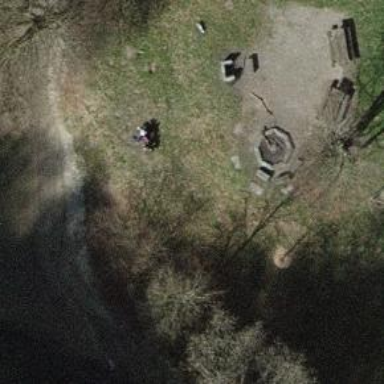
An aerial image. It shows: Bench for seating.